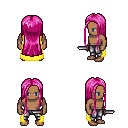
a pixel art fantasy rpg character, male body template, human, dark skin, yellow cape, metal pants, pink extra-long hairstyle, dagger, four views (front, back, left, right), 2x2 character sprite sheet, small pixel art, hard edges, no anti-aliasing